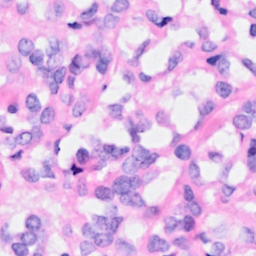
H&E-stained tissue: Breast